Question: My plot has two rays coming from the origin. I would like to shade the region going from ray 1 to ray 2 in a counter clockwise direction. I'm thinking that I might have to use geom_polygon. I would like to be able to do this for , but I can't seem to figure it out.
*I'd like to stick to using cartesian coordinates.
Here's an example of what I mean:
'''
d <- data.frame()
base <- ggplot(d) + xlim(-5, 5) + ylim(-5, 5) + geom_blank()
ray1 <- geom_segment(aes(x=0,y=0,xend=5,yend=4))
ray2 <- geom_segment(aes(x=0,y=0,xend=0,yend=5))
shading <- geom_polygon(data=data.frame(x=c(0,5,5,0), y=c(0,4,5,5)),
aes(x,y), fill="blue", alpha=0.2)
base + ray1 + ray2 + shading
'''
For this example, I was able to get the vertices of the polygon by inspection, but I'll be generating several random pairs of rays, and I don't want to go through this process manually each time.

Any advice?
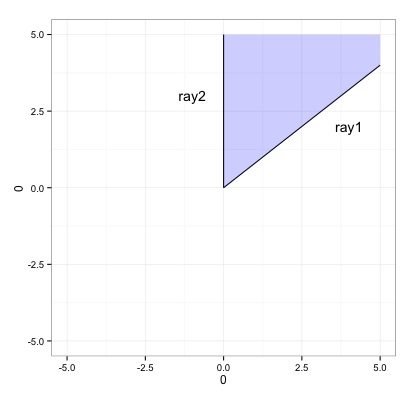
Answer: I thought it would be more simple; but i've arrived at this ugly solution. Here's a helper function which is meant to calculate all the intersection points along the limits defined in 'base'
'''
findslice<-function(seg1, seg2, base=NULL, lim=getlims(base)) {
getlims<-function(x) {
list(y=x$scales$get_scales("y")$limits,
x=x$scales$get_scales("x")$limits)
}
gethit<-function(seg, lim) {
with(seg$mapping, {
x<-eval(x); y<-eval(y);
xend<-eval(xend); yend<-eval(yend);
dx<-(xend-x); dy<-(yend-y)
bx<-ifelse(dx>0,max(lim$x), min(lim$x))
by<-ifelse(dy>0,max(lim$y), min(lim$y))
sx<-ifelse(dx>0,1, 3)
sy<-ifelse(dy>0,2, 4)
if(identical(dx,0)) {
return(list(x=x,y=by, side=sy))
}
if (identical(dy,0)) {
return(list(x=bx,y=y, side=sx))
}
nx<-bx
ny<-(y+dy)*(nx-x)/dx
side<-sx
if (abs(ny)>abs(by)) {
ny<-by
nx<-(x+dx)*(ny-y)/dy
side<-sy
}
return(list(x=nx, y=ny, side=side))
})
}
p1<-gethit(seg1, lim)
p2<-gethit(seg2, lim)
side<-p1$side
corners<-data.frame(x=lim$x[c(2,1,1,2)], y=lim$y[c(2,2,1,1)])
r<-data.frame(x=c(seg1$mapping$x, p1$x), y=c(seg1$mapping$y, p1$y))
while(side != p2$side) {
r<-rbind(r, corners[side, ])
side <- (side %% 4) +1
}
r<-rbind(r, data.frame(x=p2$x, y=p2$y))
r
}
'''
This will create the data.frame you need for your polygon plotting. For example
'''
base <- ggplot(d) + xlim(-5, 5) + ylim(-5, 5) + geom_blank()
ray1 <- geom_segment(aes(x=0,y=0,xend=5,yend=4))
ray2 <- geom_segment(aes(x=0,y=0,xend=0,yend=5))
shading <- geom_polygon(data=findslice(ray1, ray2, base),
aes(x,y), fill="blue", alpha=0.2)
base + ray1 + ray2 + shading + ggtitle("Take 1")
'''
The idea is that it will go out the limits, and then start wrapping around the edges. So another example is
'''
ray1 <- geom_segment(aes(x=0,y=0,xend=5,yend=4))
ray2 <- geom_segment(aes(x=0,y=0,xend=0,yend=5))
shading <- geom_polygon(data=findslice(ray1, ray2, base),
aes(x,y), fill="blue", alpha=0.2)
base + ray1 + ray2 + shading + ggtitle("Take 2")
'''